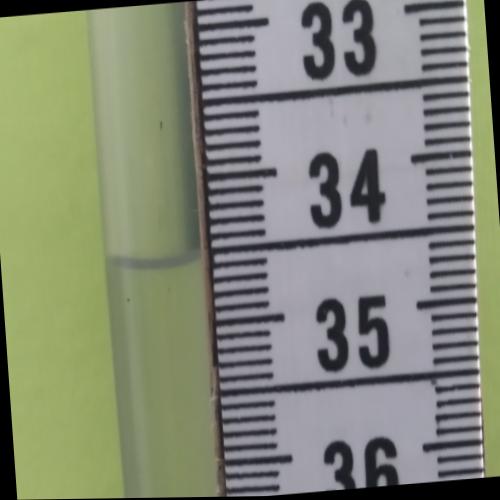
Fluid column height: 34.5 cm